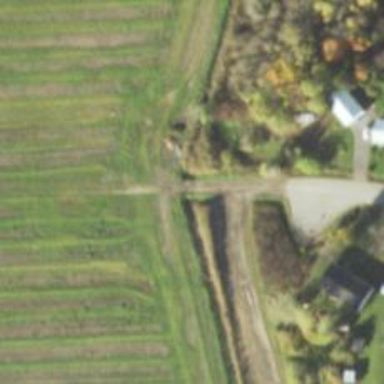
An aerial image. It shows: Culvert tunnel.